Question: I am using the Persian language in my flutter app. so, the directionality of my pages is right to left. when I want to enter the password, my controller doesn't display it properly.
I want the numbers entered in the password field to be displayed in a left-to-right format.

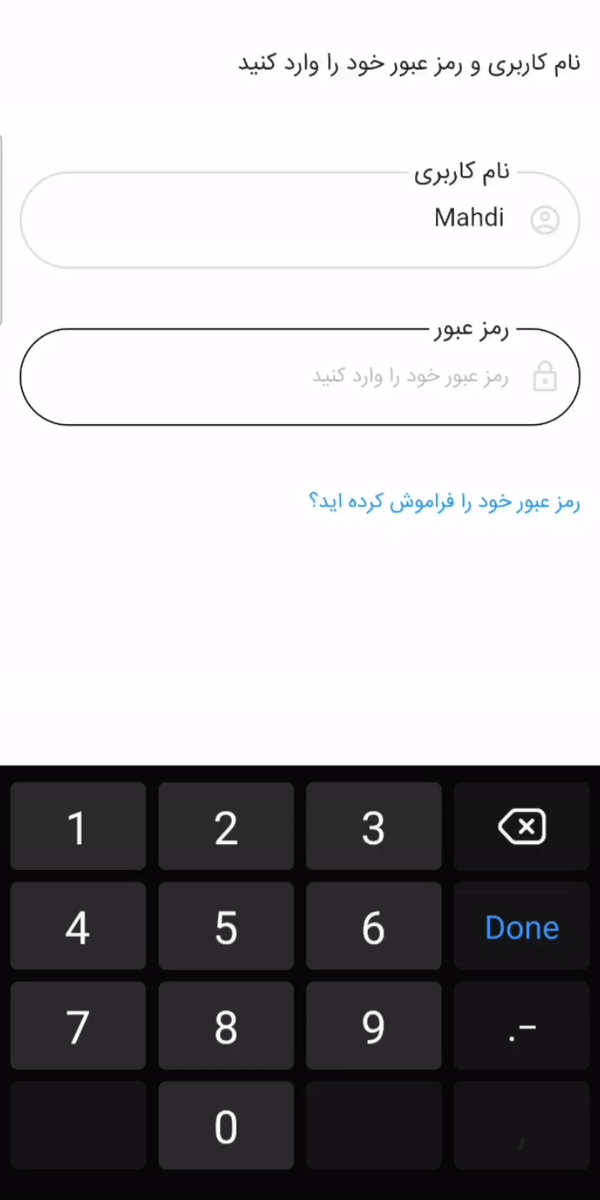
Answer: There is a property called in the TextField constructor, try setting it to and see if it fixes your issue.
'''
TextField(textDirection: TextDirection.ltr)
'''
There is also , but this only affects the position of the text not the direction of typing. It might help you to visually change the position of the text.